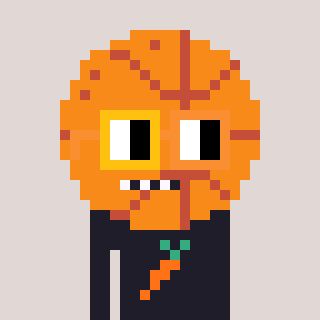
a pixel art character with square yellow and orange glasses, a basketball-shaped head and a grayscale-colored body on a warm background